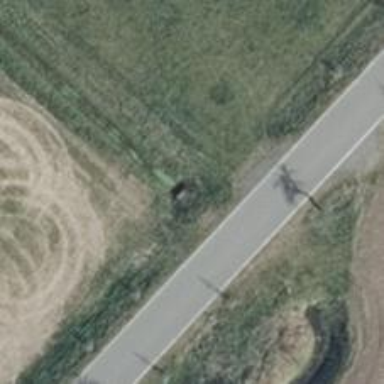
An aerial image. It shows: Culvert tunnel.